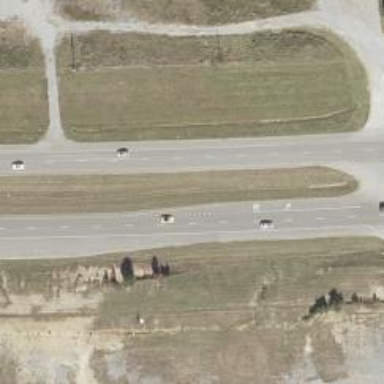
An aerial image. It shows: Trunk link highway with asphalt surface.